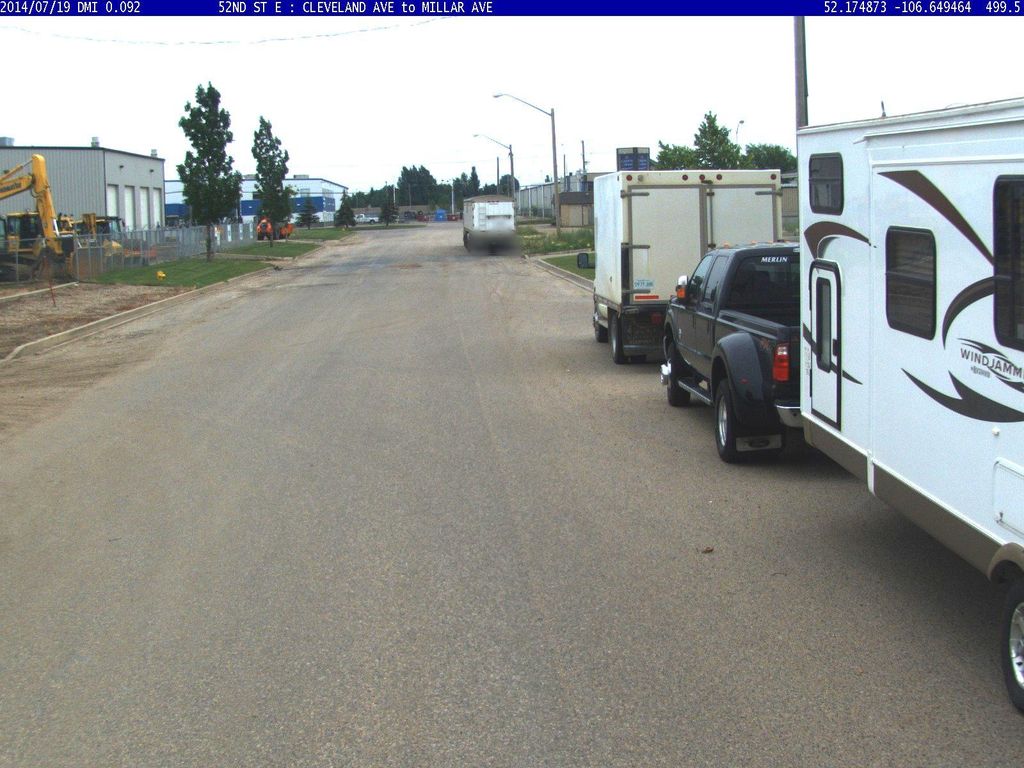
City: saskatoon